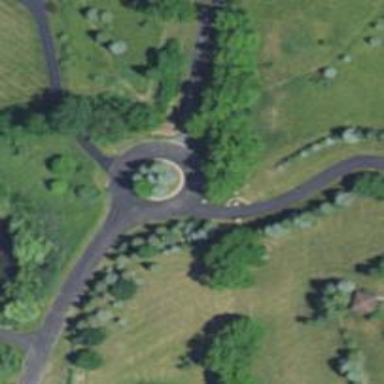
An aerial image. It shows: Turning loop on the road.